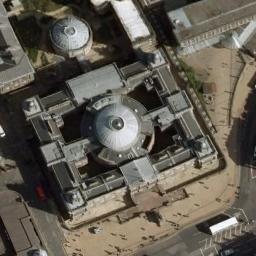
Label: church